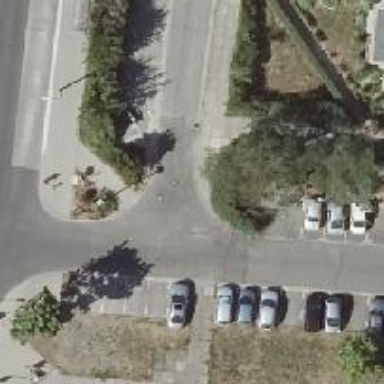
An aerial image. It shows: Unmarked road crossing.